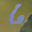
Label: 6